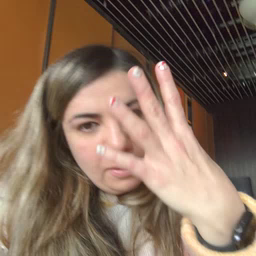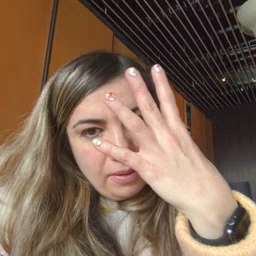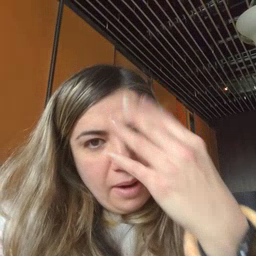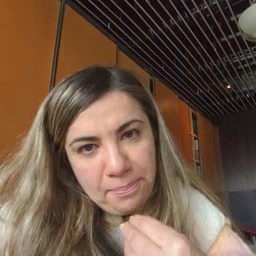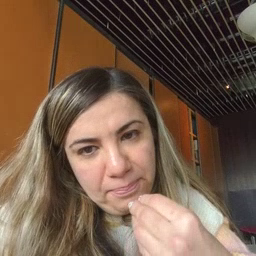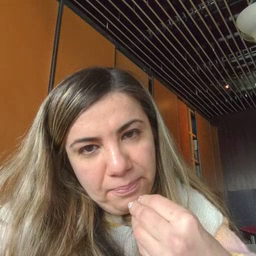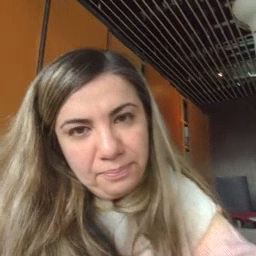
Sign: sleepy